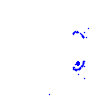
Particle: kaon